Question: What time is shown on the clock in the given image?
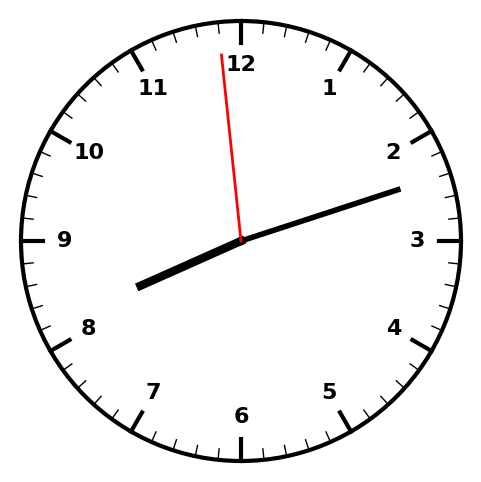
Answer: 08:11:59